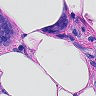
Metastatic tissue present: yes